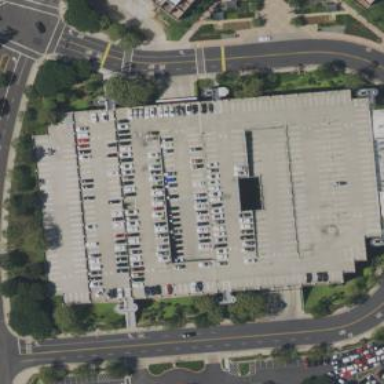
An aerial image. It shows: Parking building.